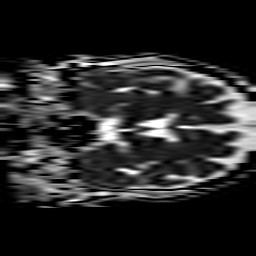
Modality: ADC
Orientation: coronal
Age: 74
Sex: male
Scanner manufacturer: philips
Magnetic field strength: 3 T
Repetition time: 3.332 s
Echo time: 0.076 s